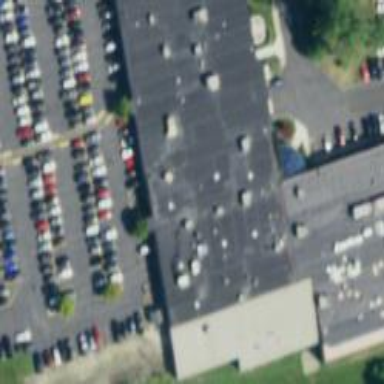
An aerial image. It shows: Manufacturing building.